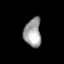
Tissue: lung
Cell type: Myeloid cells
Senescence score: 0.6558
Nuclear area (px): 485
Mean DAPI intensity: 158.748